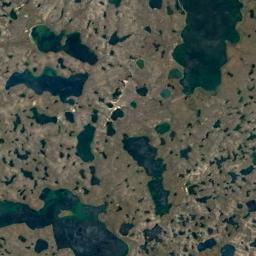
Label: wetland